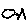
Label: circle